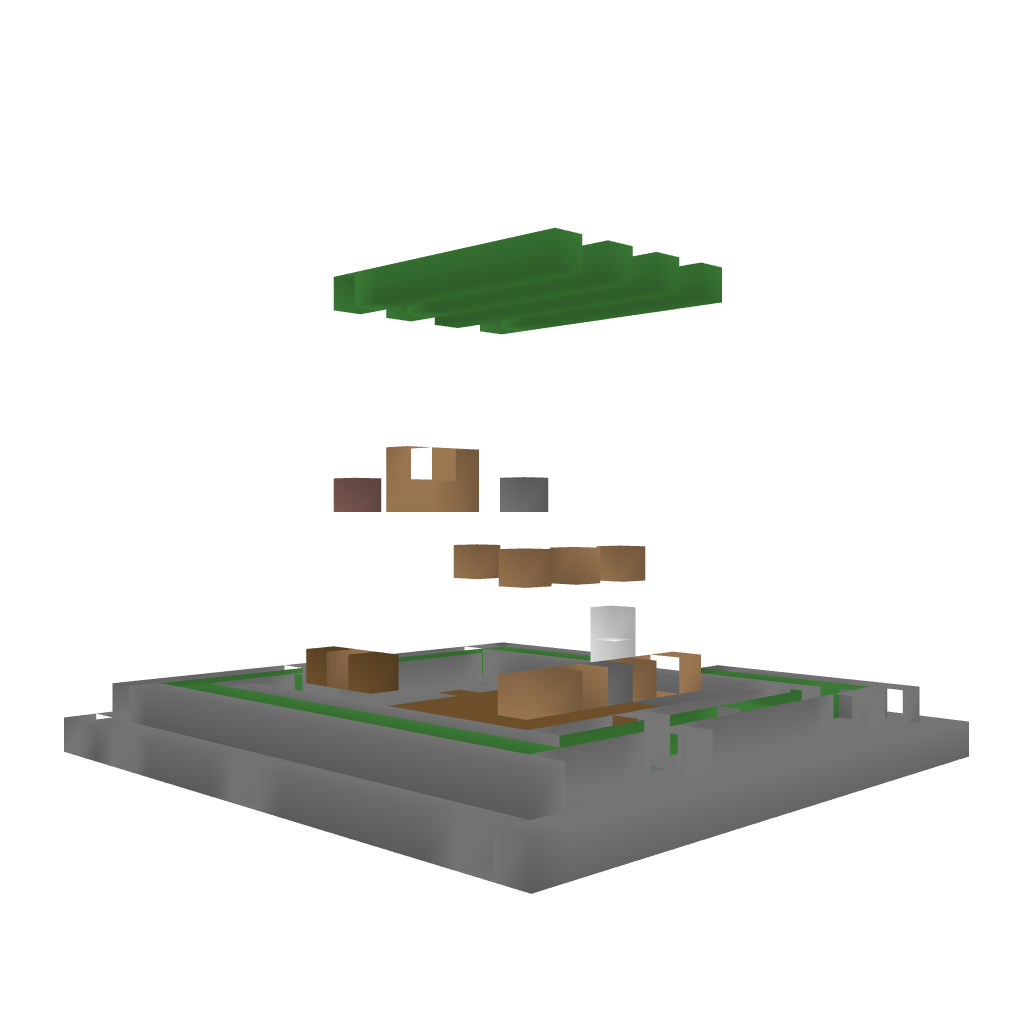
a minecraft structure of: Modern House 004 bad low quality